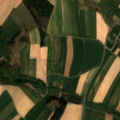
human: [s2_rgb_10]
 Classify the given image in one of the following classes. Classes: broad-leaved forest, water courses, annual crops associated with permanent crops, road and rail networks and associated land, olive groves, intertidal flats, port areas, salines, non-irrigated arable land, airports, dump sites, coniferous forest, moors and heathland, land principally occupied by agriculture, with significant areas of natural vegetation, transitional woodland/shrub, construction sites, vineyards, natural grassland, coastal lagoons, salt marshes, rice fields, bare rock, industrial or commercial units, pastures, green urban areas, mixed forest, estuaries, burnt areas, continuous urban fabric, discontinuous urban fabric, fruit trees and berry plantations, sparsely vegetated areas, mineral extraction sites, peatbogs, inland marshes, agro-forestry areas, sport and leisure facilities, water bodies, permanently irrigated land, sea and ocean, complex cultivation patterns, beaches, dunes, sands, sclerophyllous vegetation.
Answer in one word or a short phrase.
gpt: non-irrigated arable land, complex cultivation patterns, land principally occupied by agriculture, with significant areas of natural vegetation